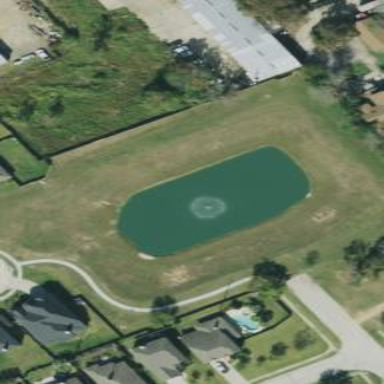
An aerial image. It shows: Retention basin filled with water.